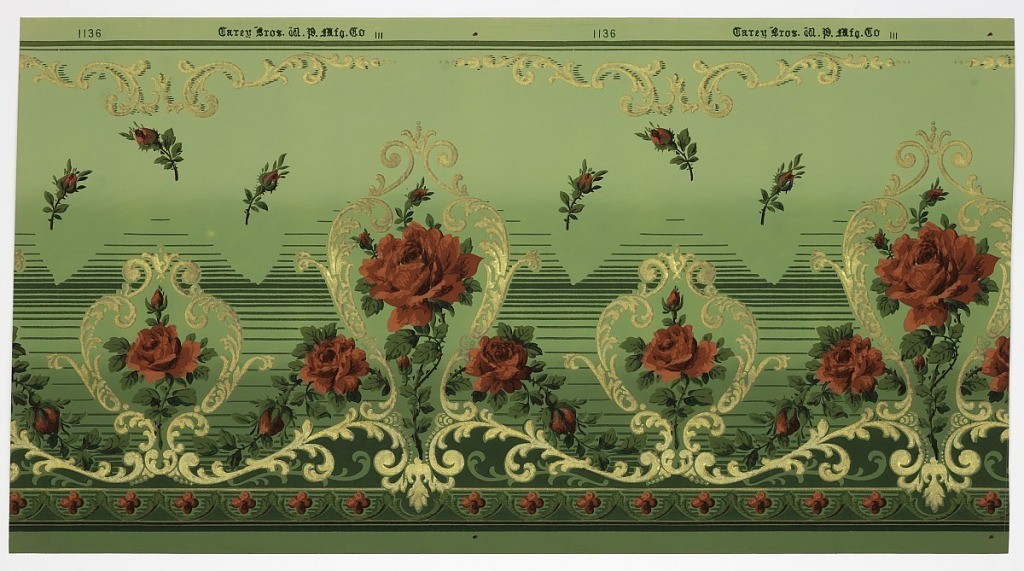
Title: .
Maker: Carey Bros. W.P. Mfg. Co., Philadelphia, Pennsylvania, founded 1882
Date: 1905–1915
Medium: Machine-printed paper
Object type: Frieze
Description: Alternating large and small metallic gold medallions, each inset with large dark pink rose. Connected by metallic and floral scrolls. Top has green stripes and metallic scrolling motif. Bottom has scalloping floral pattern. Ground fades from dark green (bottom) to light green (top). Background of rosebuds and variating horizontal green stripes.
Printed in selvedge: Carey Bros. W. P. Mfg. Co 111 [Pattern Number:] 1136